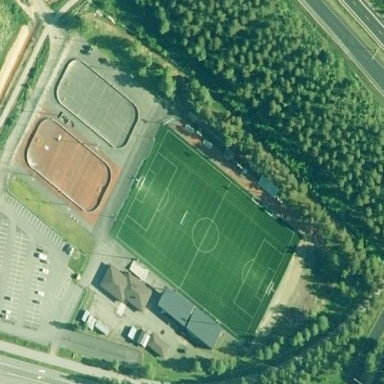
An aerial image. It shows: Sports center enclosed by fence.